Question: I am new to iOS development, so excuse the ignorance.
I have 2 views, a 'UIWebView' and another view containing controls for navigating the pages loaded in the webview (shown below).
The control bar is hidden at times, and I would like to have the 'UIWebView' to dynamically fill the available space regardless if the control bar is shown or hidden.
How can I achieve this, and what is the preferred way (Auto-Layout, programmatically, etc)?

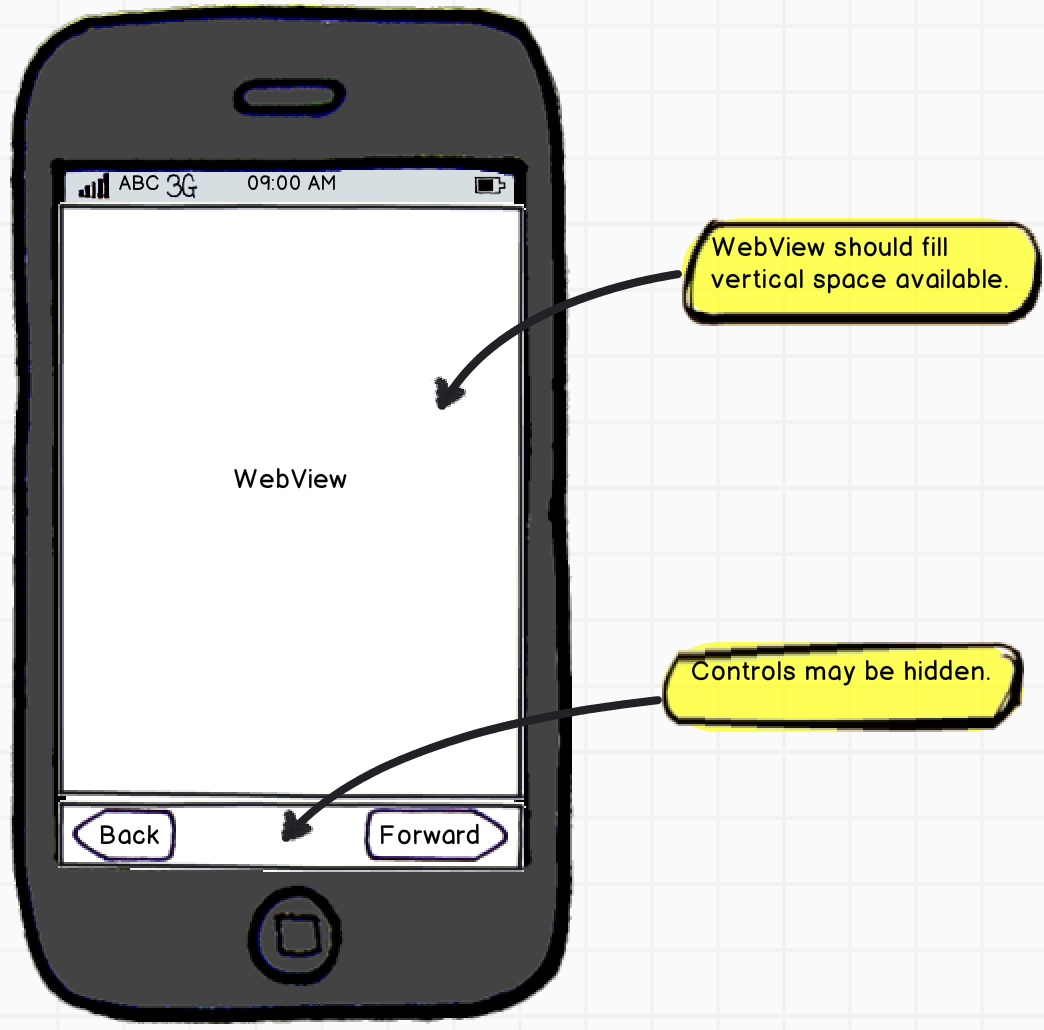
Answer: I assume you're using autolayout in your storyboard. You should have seven constraints on the web view and toolbar:
<URL>
These constraints pin the top, left, and right edges of the web view to the root view; the left, bottom, and right edges of the toolbar to the root view; and the bottom edge of the web view to the top edge of the toolbar.
You need to connect an outlet in your view controller to the bottom constraint on the toolbar (the highlighted constraint in the screen shot):
<URL>
This constraint's constant is zero by default, which pins the bottom edge of the toolbar to the bottom of the root view. To hide the toolbar, set the constraint's constant to the height of the toolbar. You probably want to animate it:
'''
- (void)hideToolbar {
[UIView animateWithDuration:0.2 animations:^{
self.toolbarBottomConstraint.constant = self.toolbar.frame.size.height;
[self.view layoutIfNeeded];
}];
}
'''
To show the toolbar, set the constraint's constant back to zero:
'''
- (void)showToolbar {
[UIView animateWithDuration:0.2 animations:^{
self.toolbarBottomConstraint.constant = 0;
[self.view layoutIfNeeded];
}];
}
'''